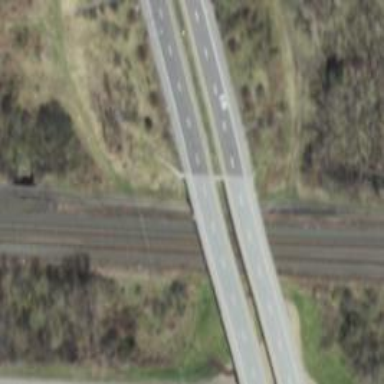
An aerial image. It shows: This image shows trunk highway that functions as expressway.